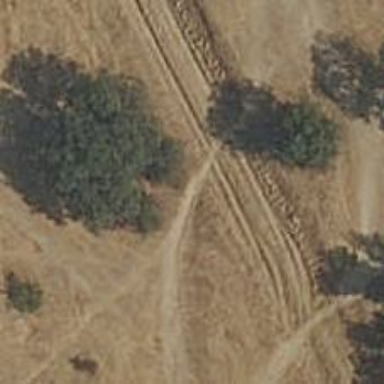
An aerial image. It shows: Dirt path.